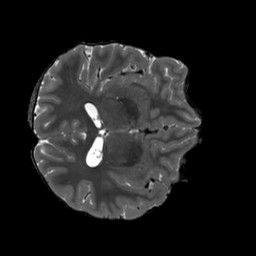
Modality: T2w
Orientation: axial
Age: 20
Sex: male
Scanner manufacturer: siemens
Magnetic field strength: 3 T
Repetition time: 3.2 s
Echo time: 0.566 s